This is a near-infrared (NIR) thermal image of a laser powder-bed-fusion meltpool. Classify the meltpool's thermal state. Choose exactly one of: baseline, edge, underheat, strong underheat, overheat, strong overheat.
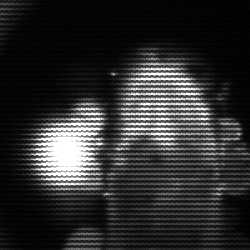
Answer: strong underheat